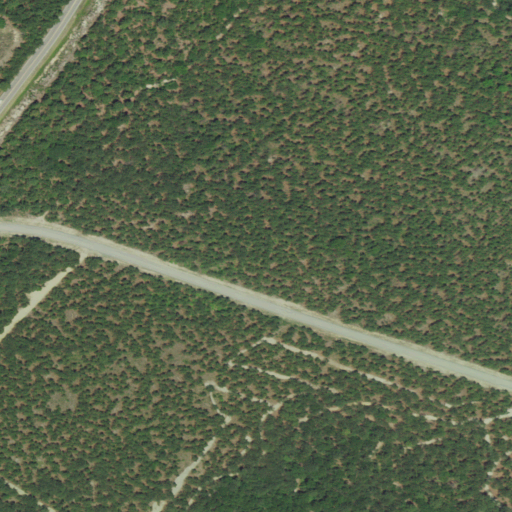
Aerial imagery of ridge(s) in North Carolina named Big Ridge containing evergreen forest, grassland, low intensity development, shrub, open development, mixed forest, and deciduous forest